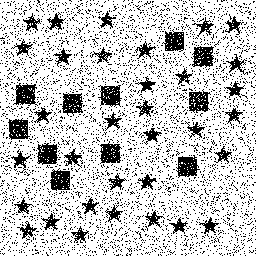
Squares: 11
Triangles: 0
Stars: 33
Total shapes: 44